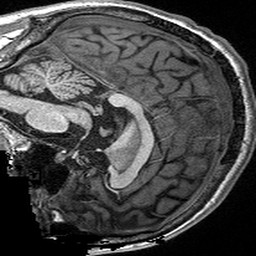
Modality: T1w
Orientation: sagittal
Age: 21
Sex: male